Question: I'm currently developing an app running on android api 4 (1.6) and above.
However, it looks very good on android 4 (with it's new button styles) but it looks stupid on all platforms below, including 1.6 (The button style there is awkward).
How can I make the buttons view on all platforms equally?
Can I copy the 'android 4 button style' to my project to solve this issue?
If yes, where may I find this style.
This is what it should look like :

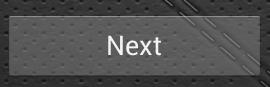
Answer: Yes you can do that. All you need to do is to create a custom background and copy some files from your SDK directory.
Put this as an xml drawable in your drawables folder. I called it btn_start_activity.xml. But you can give it any name you want.
'''
<selector xmlns:android="http://schemas.android.com/apk/res/android">
<item android:state_window_focused="false" android:state_enabled="true"
android:drawable="@drawable/btn_default_normal_holo_dark" />
<item android:state_window_focused="false" android:state_enabled="false"
android:drawable="@drawable/btn_default_disabled_holo_dark" />
<item android:state_pressed="true"
android:drawable="@drawable/btn_default_pressed_holo_dark" />
<item android:state_focused="true" android:state_enabled="true"
android:drawable="@drawable/btn_default_focused_holo_dark" />
<item android:state_enabled="true"
android:drawable="@drawable/btn_default_normal_holo_dark" />
<item android:state_focused="true"
android:drawable="@drawable/btn_default_disabled_focused_holo_dark" />
<item
android:drawable="@drawable/btn_default_disabled_holo_dark" />
</selector>
'''
Now Eclipse will complain that it can't find the files. You need to copy them from sdk.dir/platforms/android-15/data/res/drawable-xxx to your project. Take care that you copy the ldpi, mdpi, hdpi and xhdpi versions.
Now create an xml file in your res/color folder. I assigned the name: primary_text_btn_start.xml
'''
<?xml version="1.0" encoding="utf-8"?>
<selector xmlns:android="http://schemas.android.com/apk/res/android">
<item android:state_enabled="false" android:color="@color/bright_foreground_disabled_holo_dark"/>
<item android:state_window_focused="false" android:color="@color/bright_foreground_holo_dark"/>
<item android:state_pressed="true" android:color="@color/bright_foreground_holo_dark"/>
<item android:state_selected="true" android:color="@color/bright_foreground_holo_dark"/>
<item android:state_activated="true" android:color="@color/bright_foreground_holo_dark"/>
<item android:color="@color/bright_foreground_holo_dark"/> <!-- not selected -->
</selector>
'''
Now add the missing color values to your colors.xml in res/values.
'''
<color name="bright_foreground_disabled_holo_dark">#ff4c4c4c</color>
<color name="bright_foreground_holo_dark">#fff3f3f3</color>
'''
Then apply the new style to you buttons
'''
android:background="@drawable/btn_start_activity"
android:textColor="@color/primary_text_btn_start"
'''